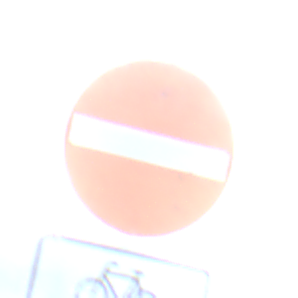
Verkehrszeichen: VerbotDerEinfahrt
Zusatzzeichen unten: EinspurigeFahrzeugeFrei5
Umgebung: Outdoor, RoadRail
Tageszeit: SunriseSunset
Wetter: PartlyCloudy
Licht: Natural
Jahreszeit: NotSpecified
Kontrast: LowContrast